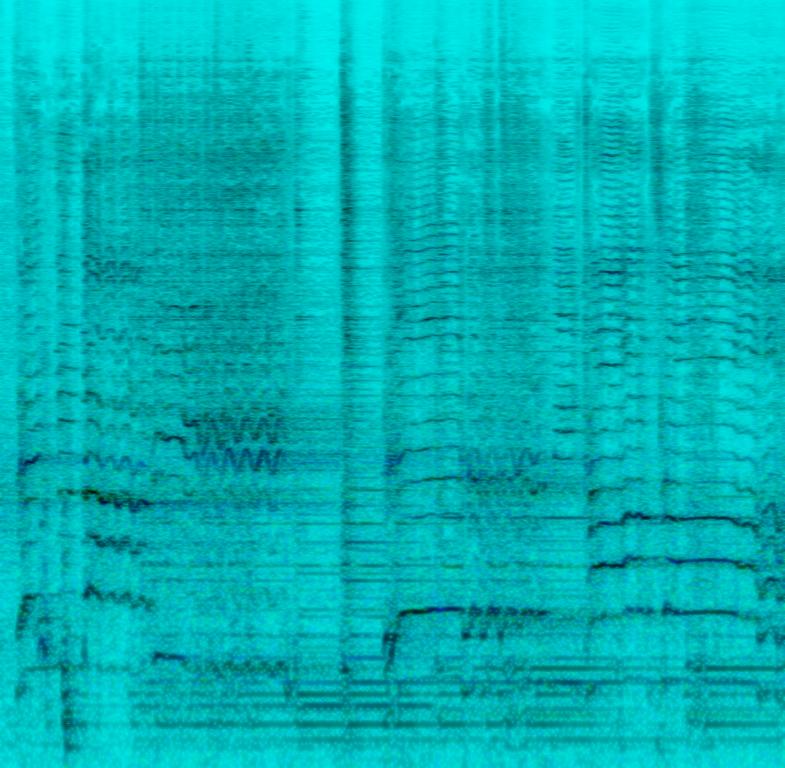
A male vocalist sings this animated song. The tempo is slow, almost speech like with a vigorous Spanish guitar accompaniment and rhythmic tapping. The song is enthusiastic, vibrant, passionate, and energetic, with a dance groove for tap dancing or flamenco.